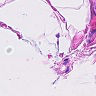
Metastatic tissue present: no